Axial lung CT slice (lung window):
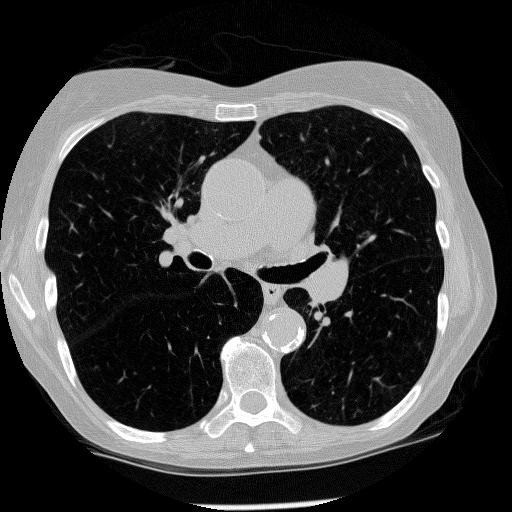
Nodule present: no